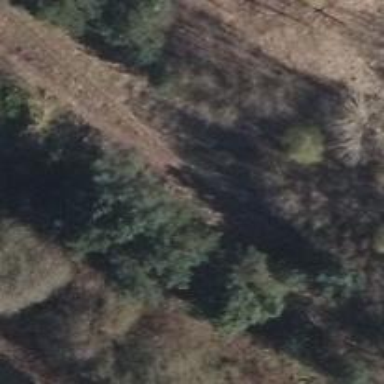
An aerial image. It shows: Preserved narrow gauge railway.